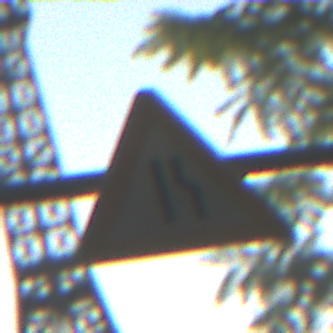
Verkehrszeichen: EinseitigVerengteFahrbahnRechts
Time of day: SunriseSunset
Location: Outdoor (Suburban)
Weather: Clear
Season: NotSpecified
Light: Natural